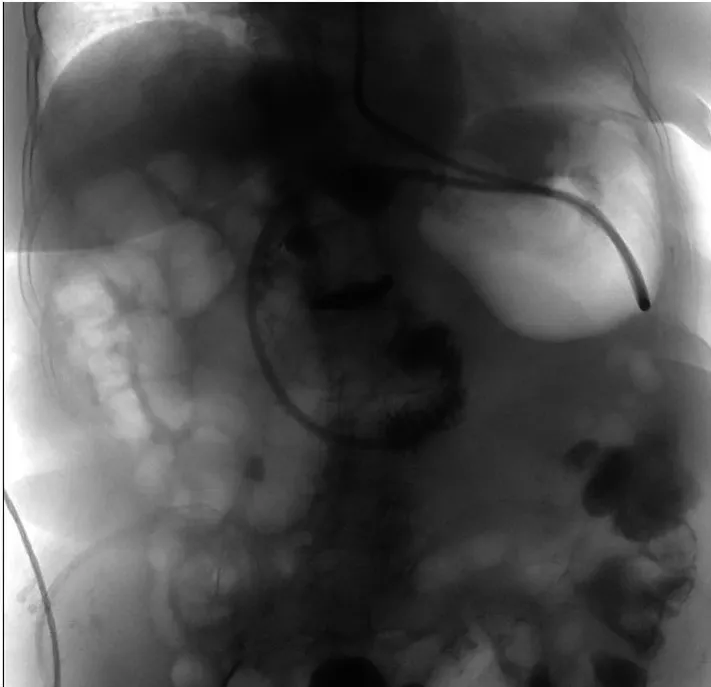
Fluoroscopic image demonstrates placement of nasoduodenal tube.
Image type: radiology (x_ray)